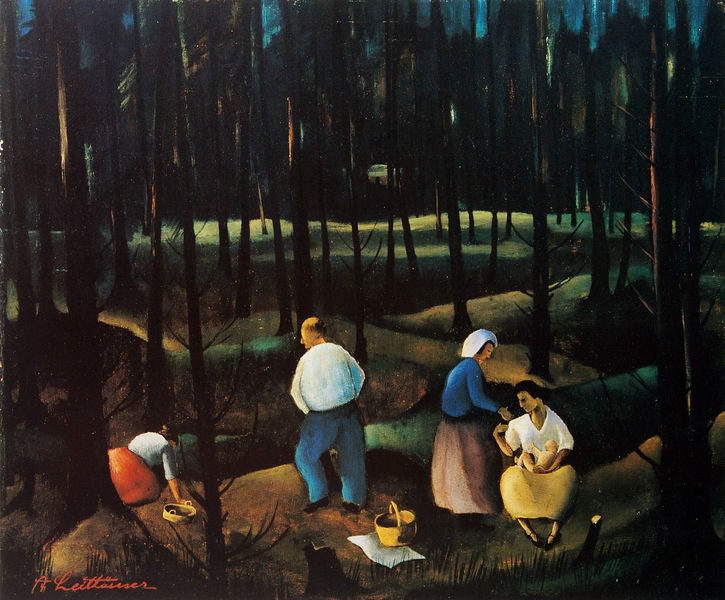
Titel: Die Pilzsammler
Künstler: Alfred Leithäuser
Standort: München
Institution: Städtische Galerie im Lenbachhaus
Schlagwörter: baum, blau, dunkel, mann, schatten, baumstämme, bäume, frauen, gelb, grün, menschen, mädchen, sitzen, äste, abend, frau, licht, männer, nacht, schwarz, weiss, ölbild, gras, rot, tuch, wiese, haube, rock, hemd, hose, alte, signatur, natur, realismus, decke, kind, mutter, personen, wald, bauern, schürze, magd, röcke, sammeln, kahl, primitivismus, ausflug, baby, picknick, rast, stämme, korb, lichtung, mondschein, kleinkind, alte frau, primitiv, pilze, säugling, avantgarde, kahle bäume, tuh, wald baum